Question: I need help with the validation.
That's my code:
HTML:
'''
<label for="option">KHyth nvKHHyt:</label>
<div class="btn-group" data-toggle="buttons">
<label class="btn btn-primary">
<input type="radio" name="class" value="12" > y"b
</label>
<label class="btn btn-primary">
<input type="radio" name="class" value="11" > y"A
</label>
<label class="btn btn-primary">
<input type="radio" name="class" value="10"> y'
</label>
<label class="btn btn-primary">
<input type="radio" name="class" value="9" id="9" onkeyup="validateClass()"> T'
</label>
<label class="btn btn-primary">
<input type="radio" name="class" value="8" > H'
</label>
<label class="btn btn-primary">
<input type="radio" name="class" value="7" id="7" onkeyup="validateClass()"> z'
</label>
<label class="btn btn-primary">
<input type="radio" name="class" value="6" id="6" onkeyup="validateClass()"> v'
</label>
'''
And the result:

: I wanna check if the user clicked on one of the buttons.
I tried to do:
'''
if (calss10 === null)
'''
I want to do this with: 'onekeyup=" "'
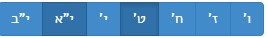
Answer: This will solve your problem.
You need to create a function that runs when the user submit the form ('onsubmit')
this is a form example:
P.S you need to add an id to every radio button 'id="class"'
'''
<form onsubmit="return Validate()">
<label for="option">KHyth nvKHHyt:</label>
<div class="btn-group" data-toggle="buttons">
<label class="btn btn-primary">
<input type="radio" name="class" value="12" > y"b
</label>
<label class="btn btn-primary">
<input type="radio" name="class" value="11" > y"A
</label>
<label class="btn btn-primary">
<input type="radio" name="class" value="10"> y'
</label>
<label class="btn btn-primary">
<input type="radio" name="class" value="9" id="9" onkeyup="validateClass()"> T'
</label>
<label class="btn btn-primary">
<input type="radio" name="class" value="8" > H'
</label>
<label class="btn btn-primary">
<input type="radio" name="class" value="7" id="7" onkeyup="validateClass()"> z'
</label>
<label class="btn btn-primary">
<input type="radio" name="class" value="6" id="6" onkeyup="validateClass()"> v'
</label>
</form>
'''
'''
function Validate() {
if (!Validate_Class())
return false;
}
function Validate_Class() {
if (!document.getElementById("class").checked) {
alert("Ath Hyyb lbHvr KHyth!");
return false;
}
}
'''